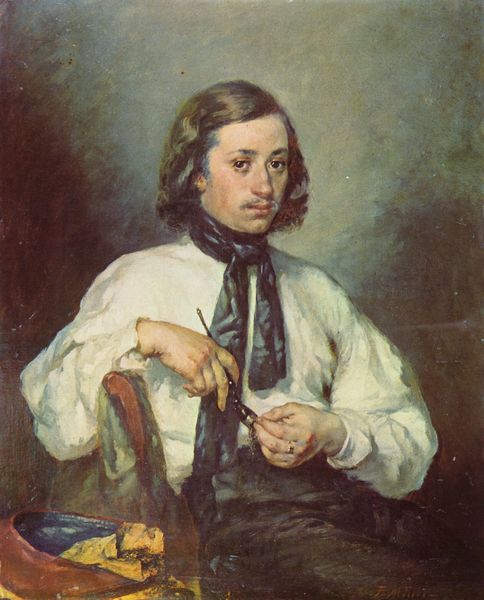
Titel: Porträt des Armand Ono
Künstler: Jean François Millet
Standort: Cherbourg
Institution: Musée Thomas Henry
Schlagwörter: blau, dunkel, gemälde, hand, mann, schatten, weiß, aquarell, cezanne, gelb, impressionismus, ocker, sitzen, braun, degas, finger, frau, frisur, grau, haar, hell, hintergrund, holz, hut, licht, mund, nase, orange, raum, schmuck, schwarz, stuhl, tisch, türkis, zimmer, blick, schal, tuch, beige, malerei, rock, schleife, bart, blond, hemd, hose, jung, kappe, mütze, schnurrbart, wand, augen, falten, halten, knoten, schale, schüssel, ärmel, bild, bildnis, hals, hände, innenraum, möbel, portrait, porträt, rückenlehne, öl, weite, qualm, rauch, haare, lange haare, sessel, sitzend, stoff, stoffe, lippen, locken, prtrait, scheitel, schulter, schultern, seide, keramik, schärpe, topf, lehne, halsband, stab, mauer, farbe, romantik, falte, krawatte, pfeife, rauchen, dichter, seitenscheitel, halstuch, sitzt, stuhllehne, atelier, maler, melancholisch, allein, edel, junge, verträumt, selbstporträt, ring, stiel, wände, gefäß, philosoph, künstler, schriftsteller, koteletten, beutel, tasche, pinsel, jüngling, selbstportrait, blickrichtung, portät, mauern, raucher, schwart, abgelegt, halsbinde, leser, gelehrter, pfeiffe, edelmann, schüchtern, porcellan, geknotet, lehen, schneuzer, langes haar, blickk, wandw, ände, fhose, 19. jahrhundert, rauchzubehör